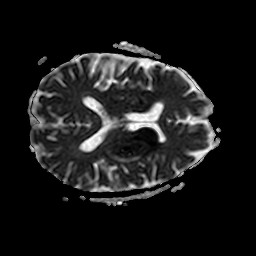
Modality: ADC
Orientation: axial
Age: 58
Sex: male
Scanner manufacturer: philips
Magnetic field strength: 3 T
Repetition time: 4.115 s
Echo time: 0.06134 s